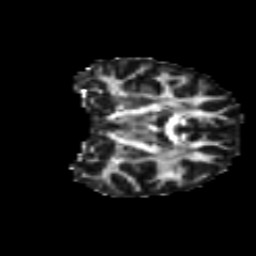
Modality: FA
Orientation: coronal
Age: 18
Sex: female
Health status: ill
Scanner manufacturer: ge
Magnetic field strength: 3 T
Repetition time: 6.752 s
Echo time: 0.079 s